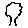
Label: tree